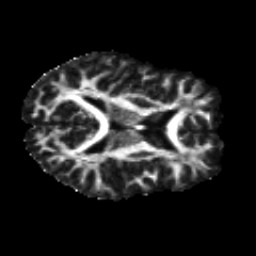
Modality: FA
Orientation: axial
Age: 26
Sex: male
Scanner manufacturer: siemens
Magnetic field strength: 3 T
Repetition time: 8.8 s
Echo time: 0.085 s